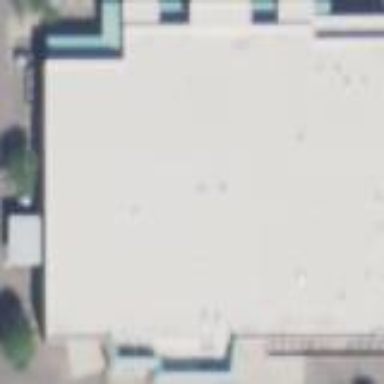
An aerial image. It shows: Storage rental shop located in building.